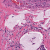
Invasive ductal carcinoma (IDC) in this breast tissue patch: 1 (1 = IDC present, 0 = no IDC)